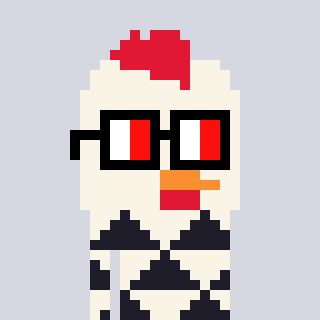
a pixel art character with square glasses with black frames and red eyes, a chicken-shaped head and a grayscale-colored body on a cool background